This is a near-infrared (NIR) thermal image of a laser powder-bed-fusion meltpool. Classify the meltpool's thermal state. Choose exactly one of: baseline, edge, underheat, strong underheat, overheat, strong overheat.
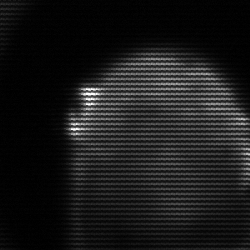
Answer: edge